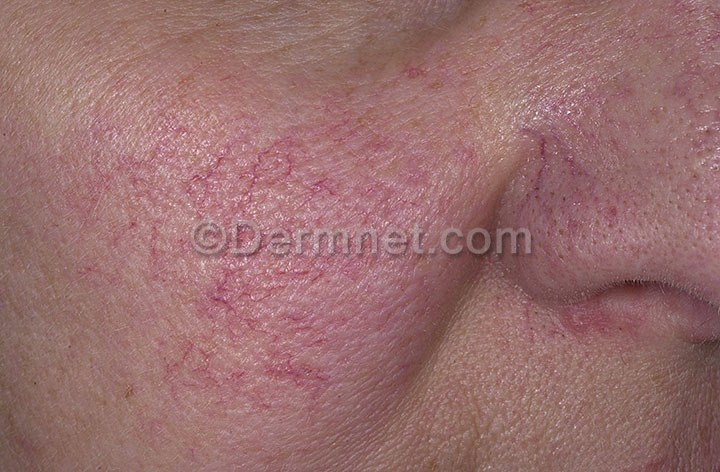
Disease: Acne and Rosacea Photos